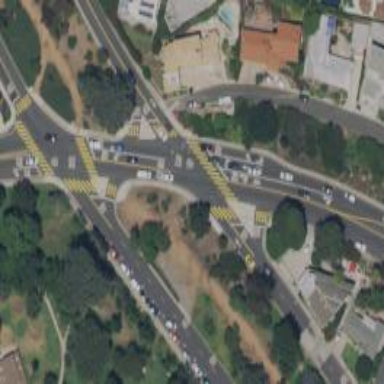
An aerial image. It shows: Marked footway crossing with asphalt surface and crossing island.